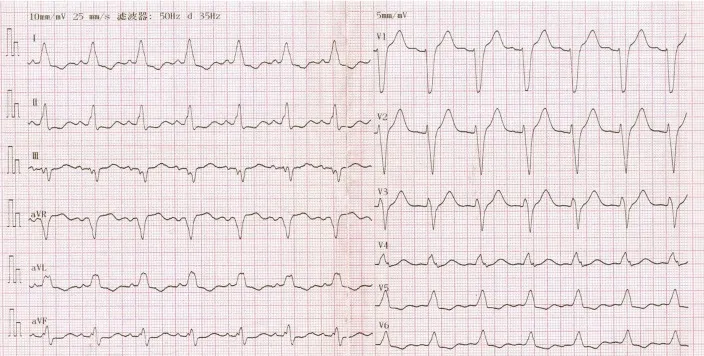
Twelve-lead electrocardiogram showing complete left bundle branch block.
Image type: electrography (ekg)